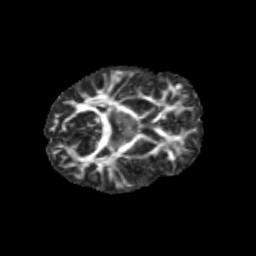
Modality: FA
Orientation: axial
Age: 10
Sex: male
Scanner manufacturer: siemens
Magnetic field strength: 3 T
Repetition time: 3.8 s
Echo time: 0.07 s